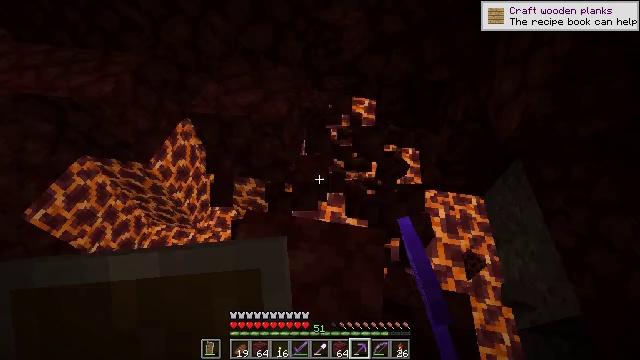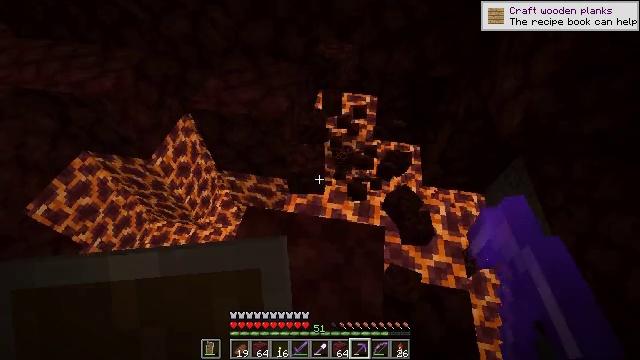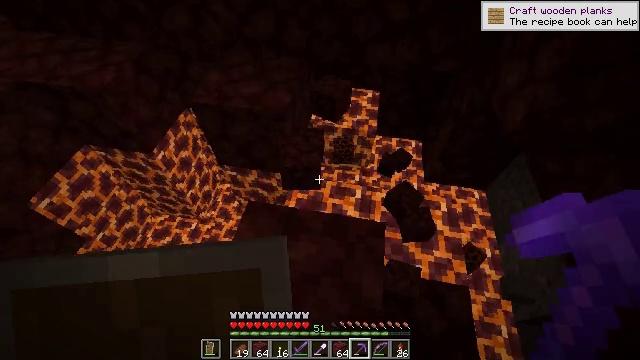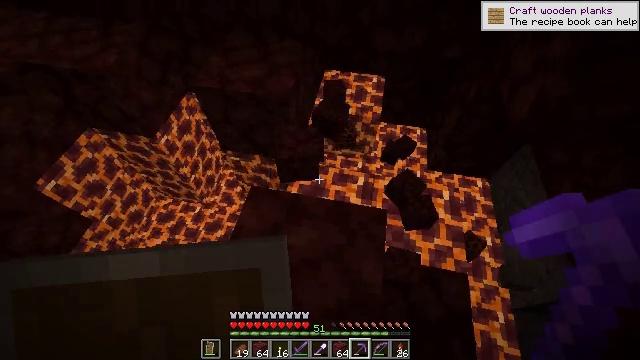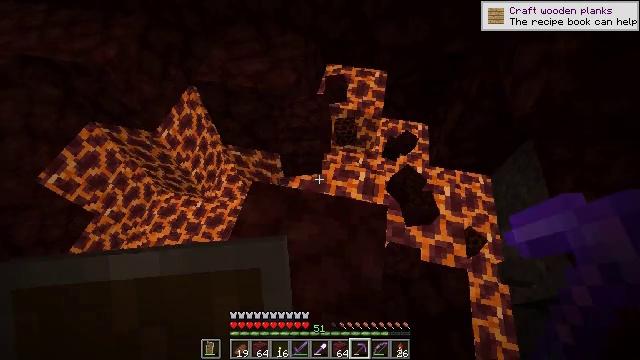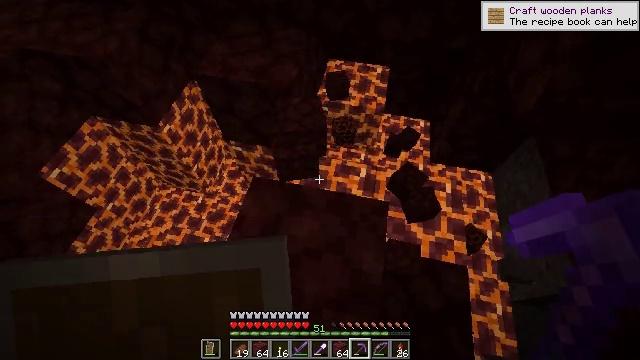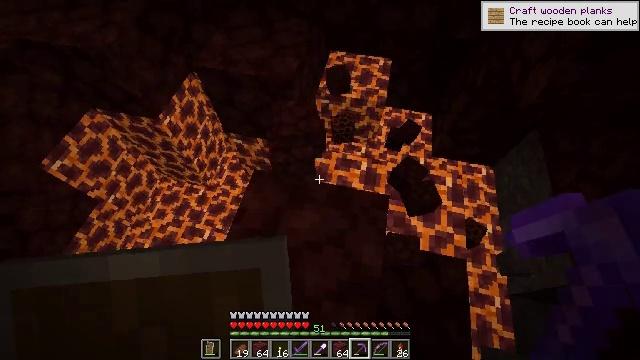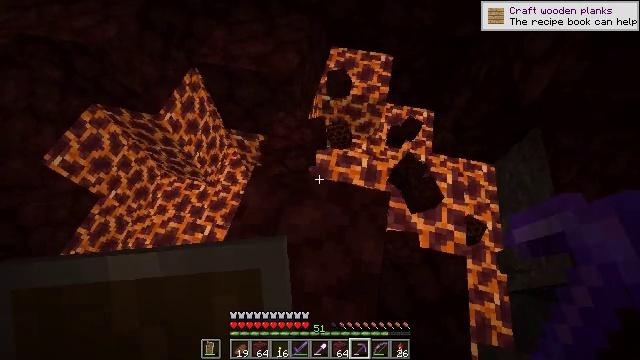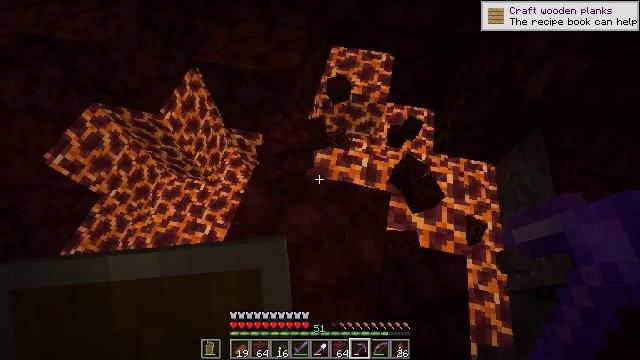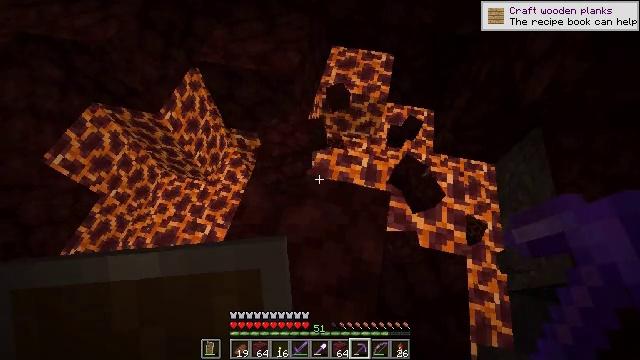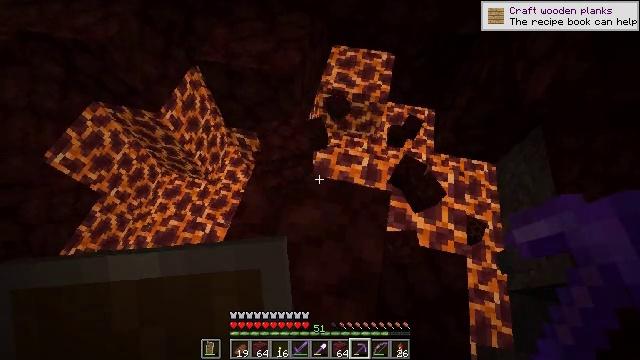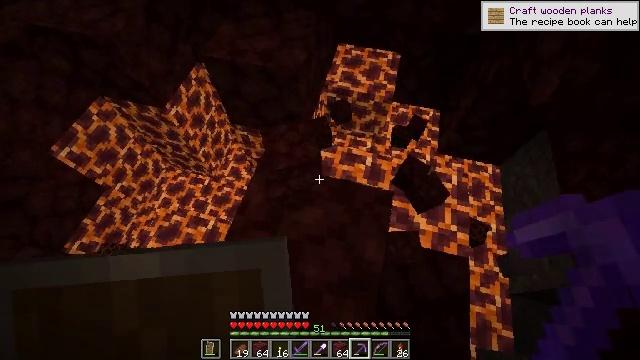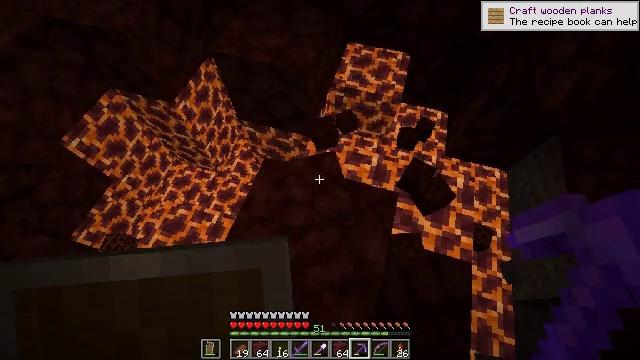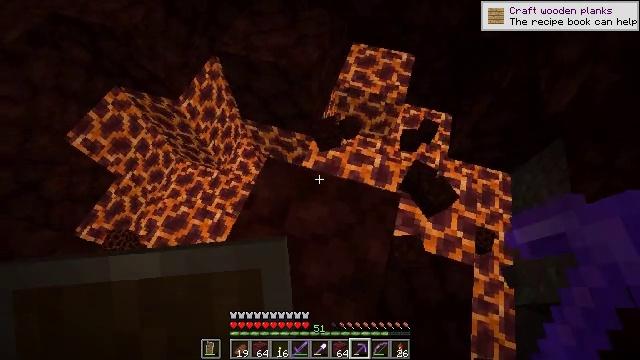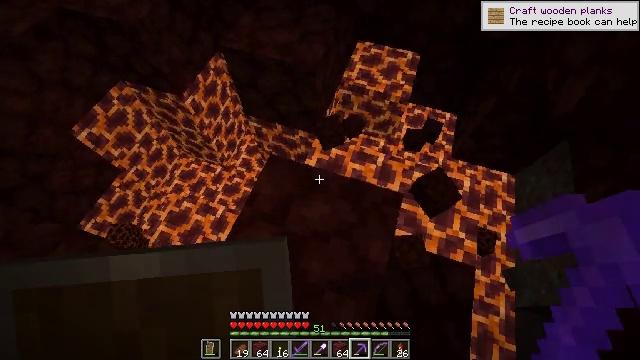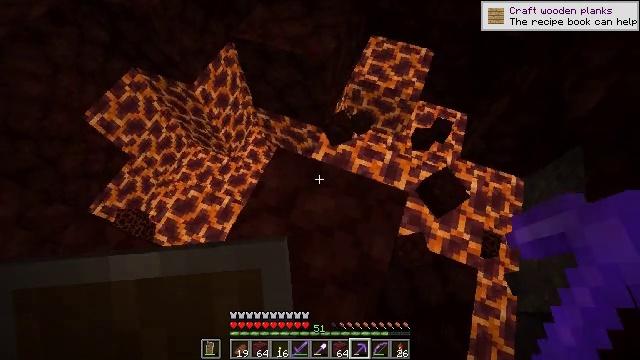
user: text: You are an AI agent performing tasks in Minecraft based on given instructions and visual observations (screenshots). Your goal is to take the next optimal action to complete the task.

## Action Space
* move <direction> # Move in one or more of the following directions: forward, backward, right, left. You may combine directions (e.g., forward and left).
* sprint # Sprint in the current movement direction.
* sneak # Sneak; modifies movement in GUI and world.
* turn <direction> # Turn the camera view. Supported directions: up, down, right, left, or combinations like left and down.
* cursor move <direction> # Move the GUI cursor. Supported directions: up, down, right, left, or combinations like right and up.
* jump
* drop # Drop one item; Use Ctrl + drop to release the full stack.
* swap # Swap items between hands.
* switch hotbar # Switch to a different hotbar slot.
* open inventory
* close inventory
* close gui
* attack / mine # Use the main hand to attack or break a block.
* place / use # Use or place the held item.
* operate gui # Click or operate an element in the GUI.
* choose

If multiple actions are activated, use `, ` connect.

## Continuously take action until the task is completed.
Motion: motion action
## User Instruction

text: Gather netherrack as a building material.
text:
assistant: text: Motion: no_op
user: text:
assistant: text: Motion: turn down
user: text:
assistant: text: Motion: turn left and down
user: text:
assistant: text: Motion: turn down
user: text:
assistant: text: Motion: no_op
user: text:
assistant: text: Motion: turn down
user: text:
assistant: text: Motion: no_op
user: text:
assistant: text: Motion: no_op
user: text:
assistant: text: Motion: no_op
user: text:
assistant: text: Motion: no_op
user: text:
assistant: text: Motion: turn left
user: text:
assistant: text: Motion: turn left
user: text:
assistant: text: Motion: turn left
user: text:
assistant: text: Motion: turn left
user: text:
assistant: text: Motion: turn left and down
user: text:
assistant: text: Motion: no_op
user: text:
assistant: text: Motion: turn left
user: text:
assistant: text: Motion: turn left
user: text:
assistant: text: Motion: turn left
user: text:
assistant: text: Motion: turn left
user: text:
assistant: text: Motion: turn left
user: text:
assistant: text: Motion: turn left and down
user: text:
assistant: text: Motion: turn left
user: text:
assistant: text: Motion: turn left and up
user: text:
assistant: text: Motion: turn up
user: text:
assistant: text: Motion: turn right
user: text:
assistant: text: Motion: no_op
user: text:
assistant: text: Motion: no_op
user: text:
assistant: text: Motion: turn right
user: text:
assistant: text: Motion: no_op